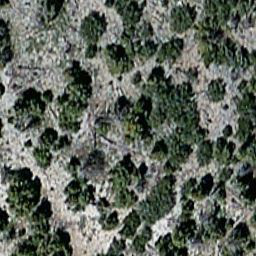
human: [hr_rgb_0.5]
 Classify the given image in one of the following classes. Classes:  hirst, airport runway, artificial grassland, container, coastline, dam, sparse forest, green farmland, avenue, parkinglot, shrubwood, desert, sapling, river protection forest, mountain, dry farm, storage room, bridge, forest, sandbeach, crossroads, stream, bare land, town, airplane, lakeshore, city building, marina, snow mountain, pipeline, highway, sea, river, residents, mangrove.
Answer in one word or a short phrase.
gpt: sparse forest